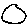
Label: circle